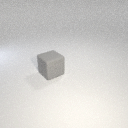
large gray rubber cube